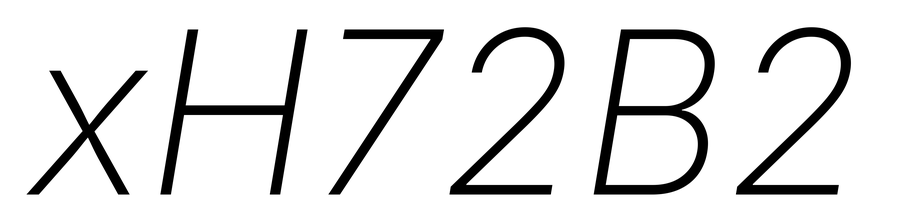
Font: Inter-Italic_ExtraLight_Italic